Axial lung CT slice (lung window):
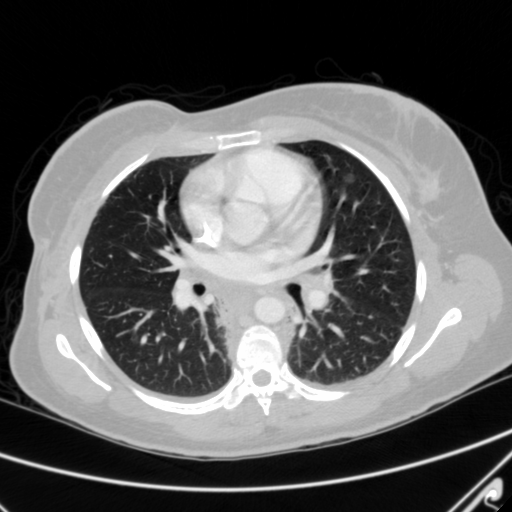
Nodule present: no